Field crop: maize
Growth stage: 2
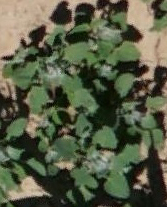
Species: chenopodium